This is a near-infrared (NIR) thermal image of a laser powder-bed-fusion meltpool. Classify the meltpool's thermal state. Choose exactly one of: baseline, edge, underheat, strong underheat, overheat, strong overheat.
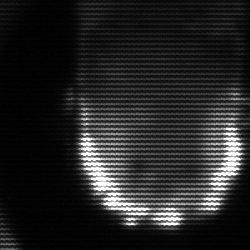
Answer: baseline